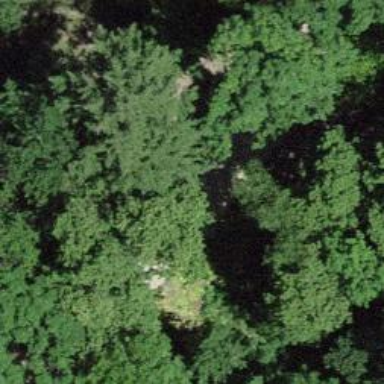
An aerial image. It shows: Brown bench in the vicinity.